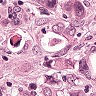
Metastatic tissue present: yes